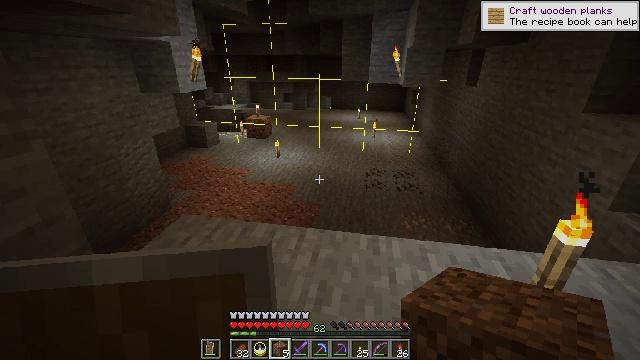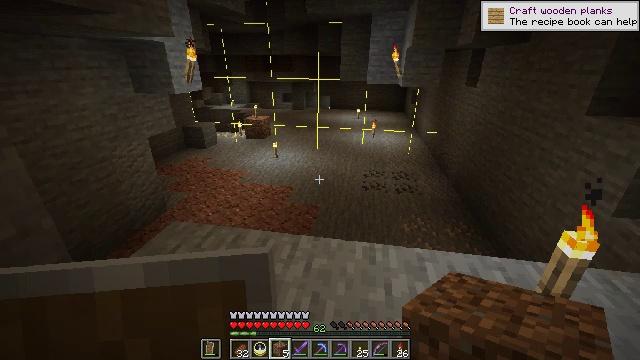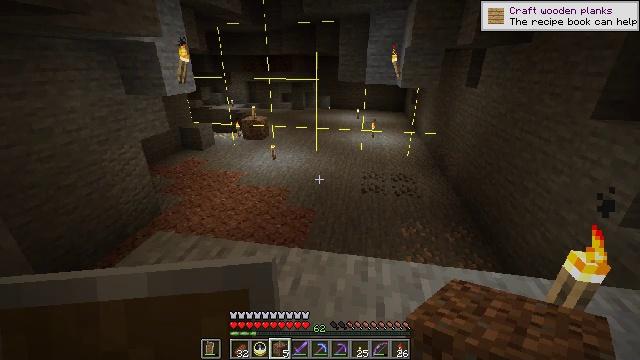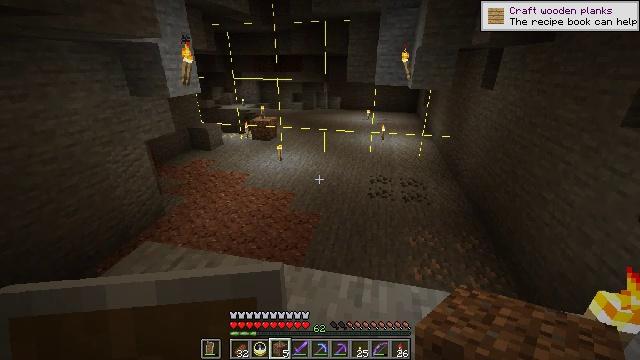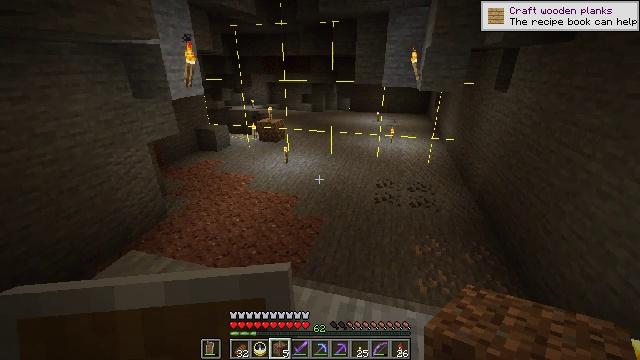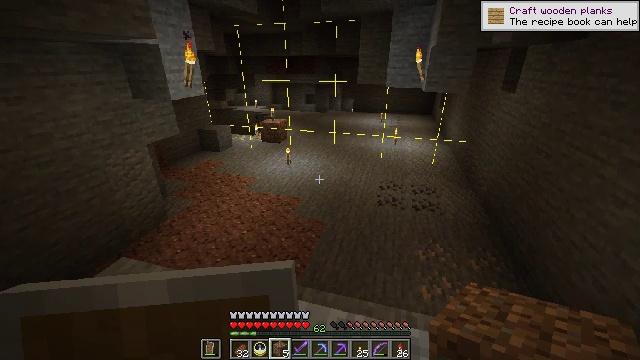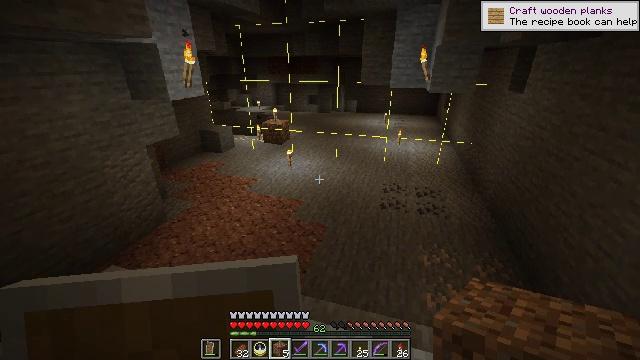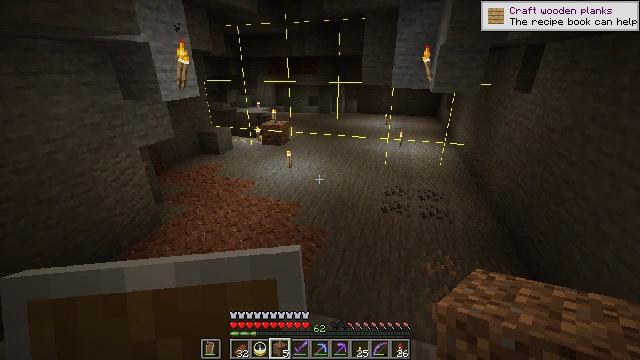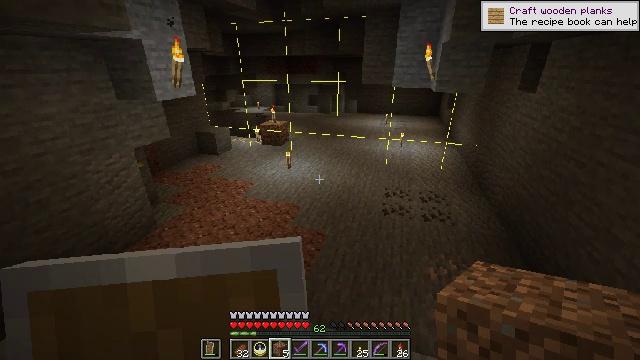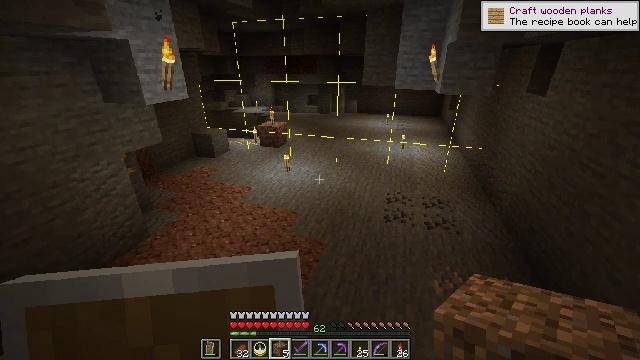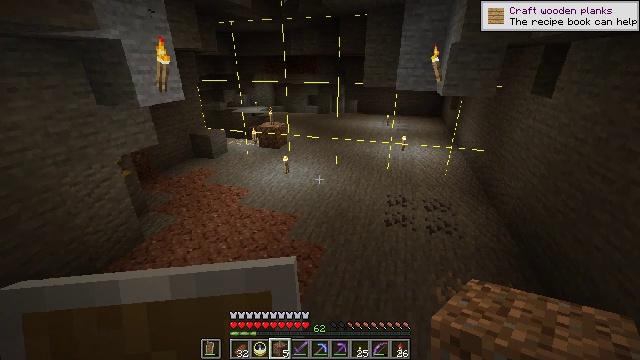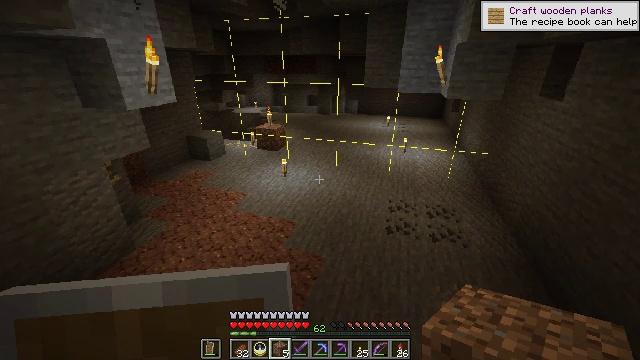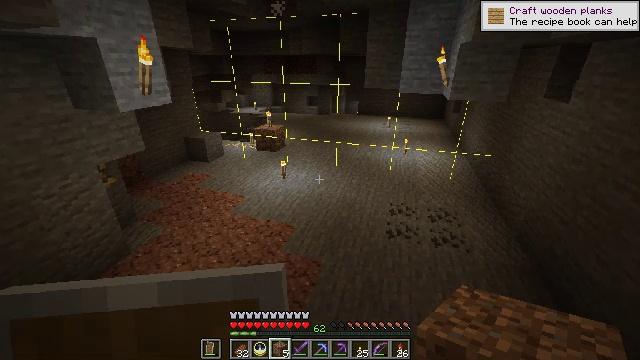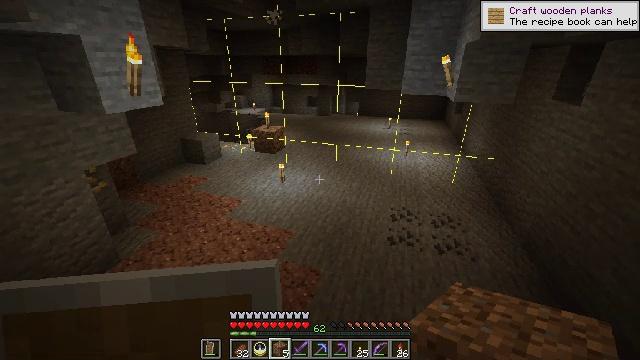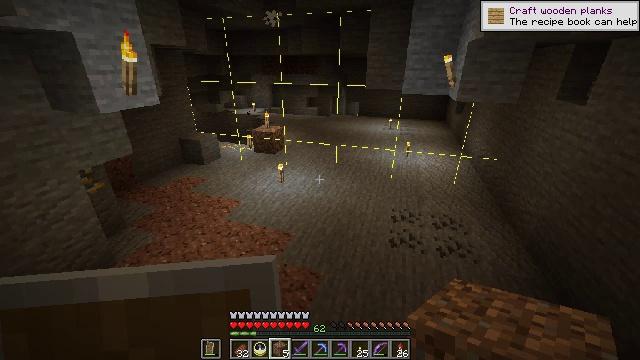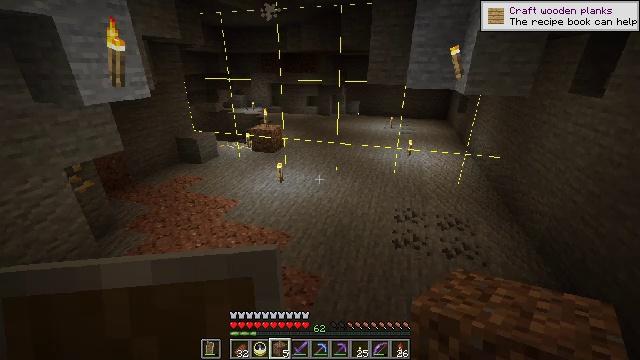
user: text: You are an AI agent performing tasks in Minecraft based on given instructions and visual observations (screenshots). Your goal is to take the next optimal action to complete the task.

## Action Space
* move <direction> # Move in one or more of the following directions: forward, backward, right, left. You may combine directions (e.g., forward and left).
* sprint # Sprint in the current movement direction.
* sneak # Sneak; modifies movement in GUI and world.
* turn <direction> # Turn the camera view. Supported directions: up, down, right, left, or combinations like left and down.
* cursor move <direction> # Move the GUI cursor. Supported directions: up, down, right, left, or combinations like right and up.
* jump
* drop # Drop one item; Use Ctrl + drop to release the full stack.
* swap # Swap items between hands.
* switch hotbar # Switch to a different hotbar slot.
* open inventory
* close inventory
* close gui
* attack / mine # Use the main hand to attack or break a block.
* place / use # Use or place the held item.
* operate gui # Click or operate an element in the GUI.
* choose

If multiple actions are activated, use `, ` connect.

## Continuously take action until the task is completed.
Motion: motion action
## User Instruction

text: Find and mine the gold ore.
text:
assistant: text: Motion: move forward and move right
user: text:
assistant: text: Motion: move forward and move right
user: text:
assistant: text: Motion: move forward and move right, turn left
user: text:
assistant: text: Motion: move forward and move right, turn left
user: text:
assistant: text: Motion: move forward
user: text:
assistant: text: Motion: move forward
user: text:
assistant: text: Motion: move forward
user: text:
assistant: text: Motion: move forward
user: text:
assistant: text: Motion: move forward
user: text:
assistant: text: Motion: move forward
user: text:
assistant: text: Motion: move forward
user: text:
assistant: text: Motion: move forward
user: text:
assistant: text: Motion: move forward
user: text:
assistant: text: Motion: move forward
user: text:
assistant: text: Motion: move forward
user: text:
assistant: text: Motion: move forward
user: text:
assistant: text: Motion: move forward
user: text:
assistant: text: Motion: move forward
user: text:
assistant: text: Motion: move forward
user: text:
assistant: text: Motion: move forward
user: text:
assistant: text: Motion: move forward
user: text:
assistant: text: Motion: move forward, turn up
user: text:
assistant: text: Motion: move forward, turn right and up
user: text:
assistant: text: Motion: move forward, turn up
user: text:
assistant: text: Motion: move forward, turn right and up
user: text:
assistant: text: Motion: move forward, turn right and up
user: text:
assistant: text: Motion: move forward, turn up
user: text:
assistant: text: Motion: move forward
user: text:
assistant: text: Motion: move forward
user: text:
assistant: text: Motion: move forward